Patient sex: M
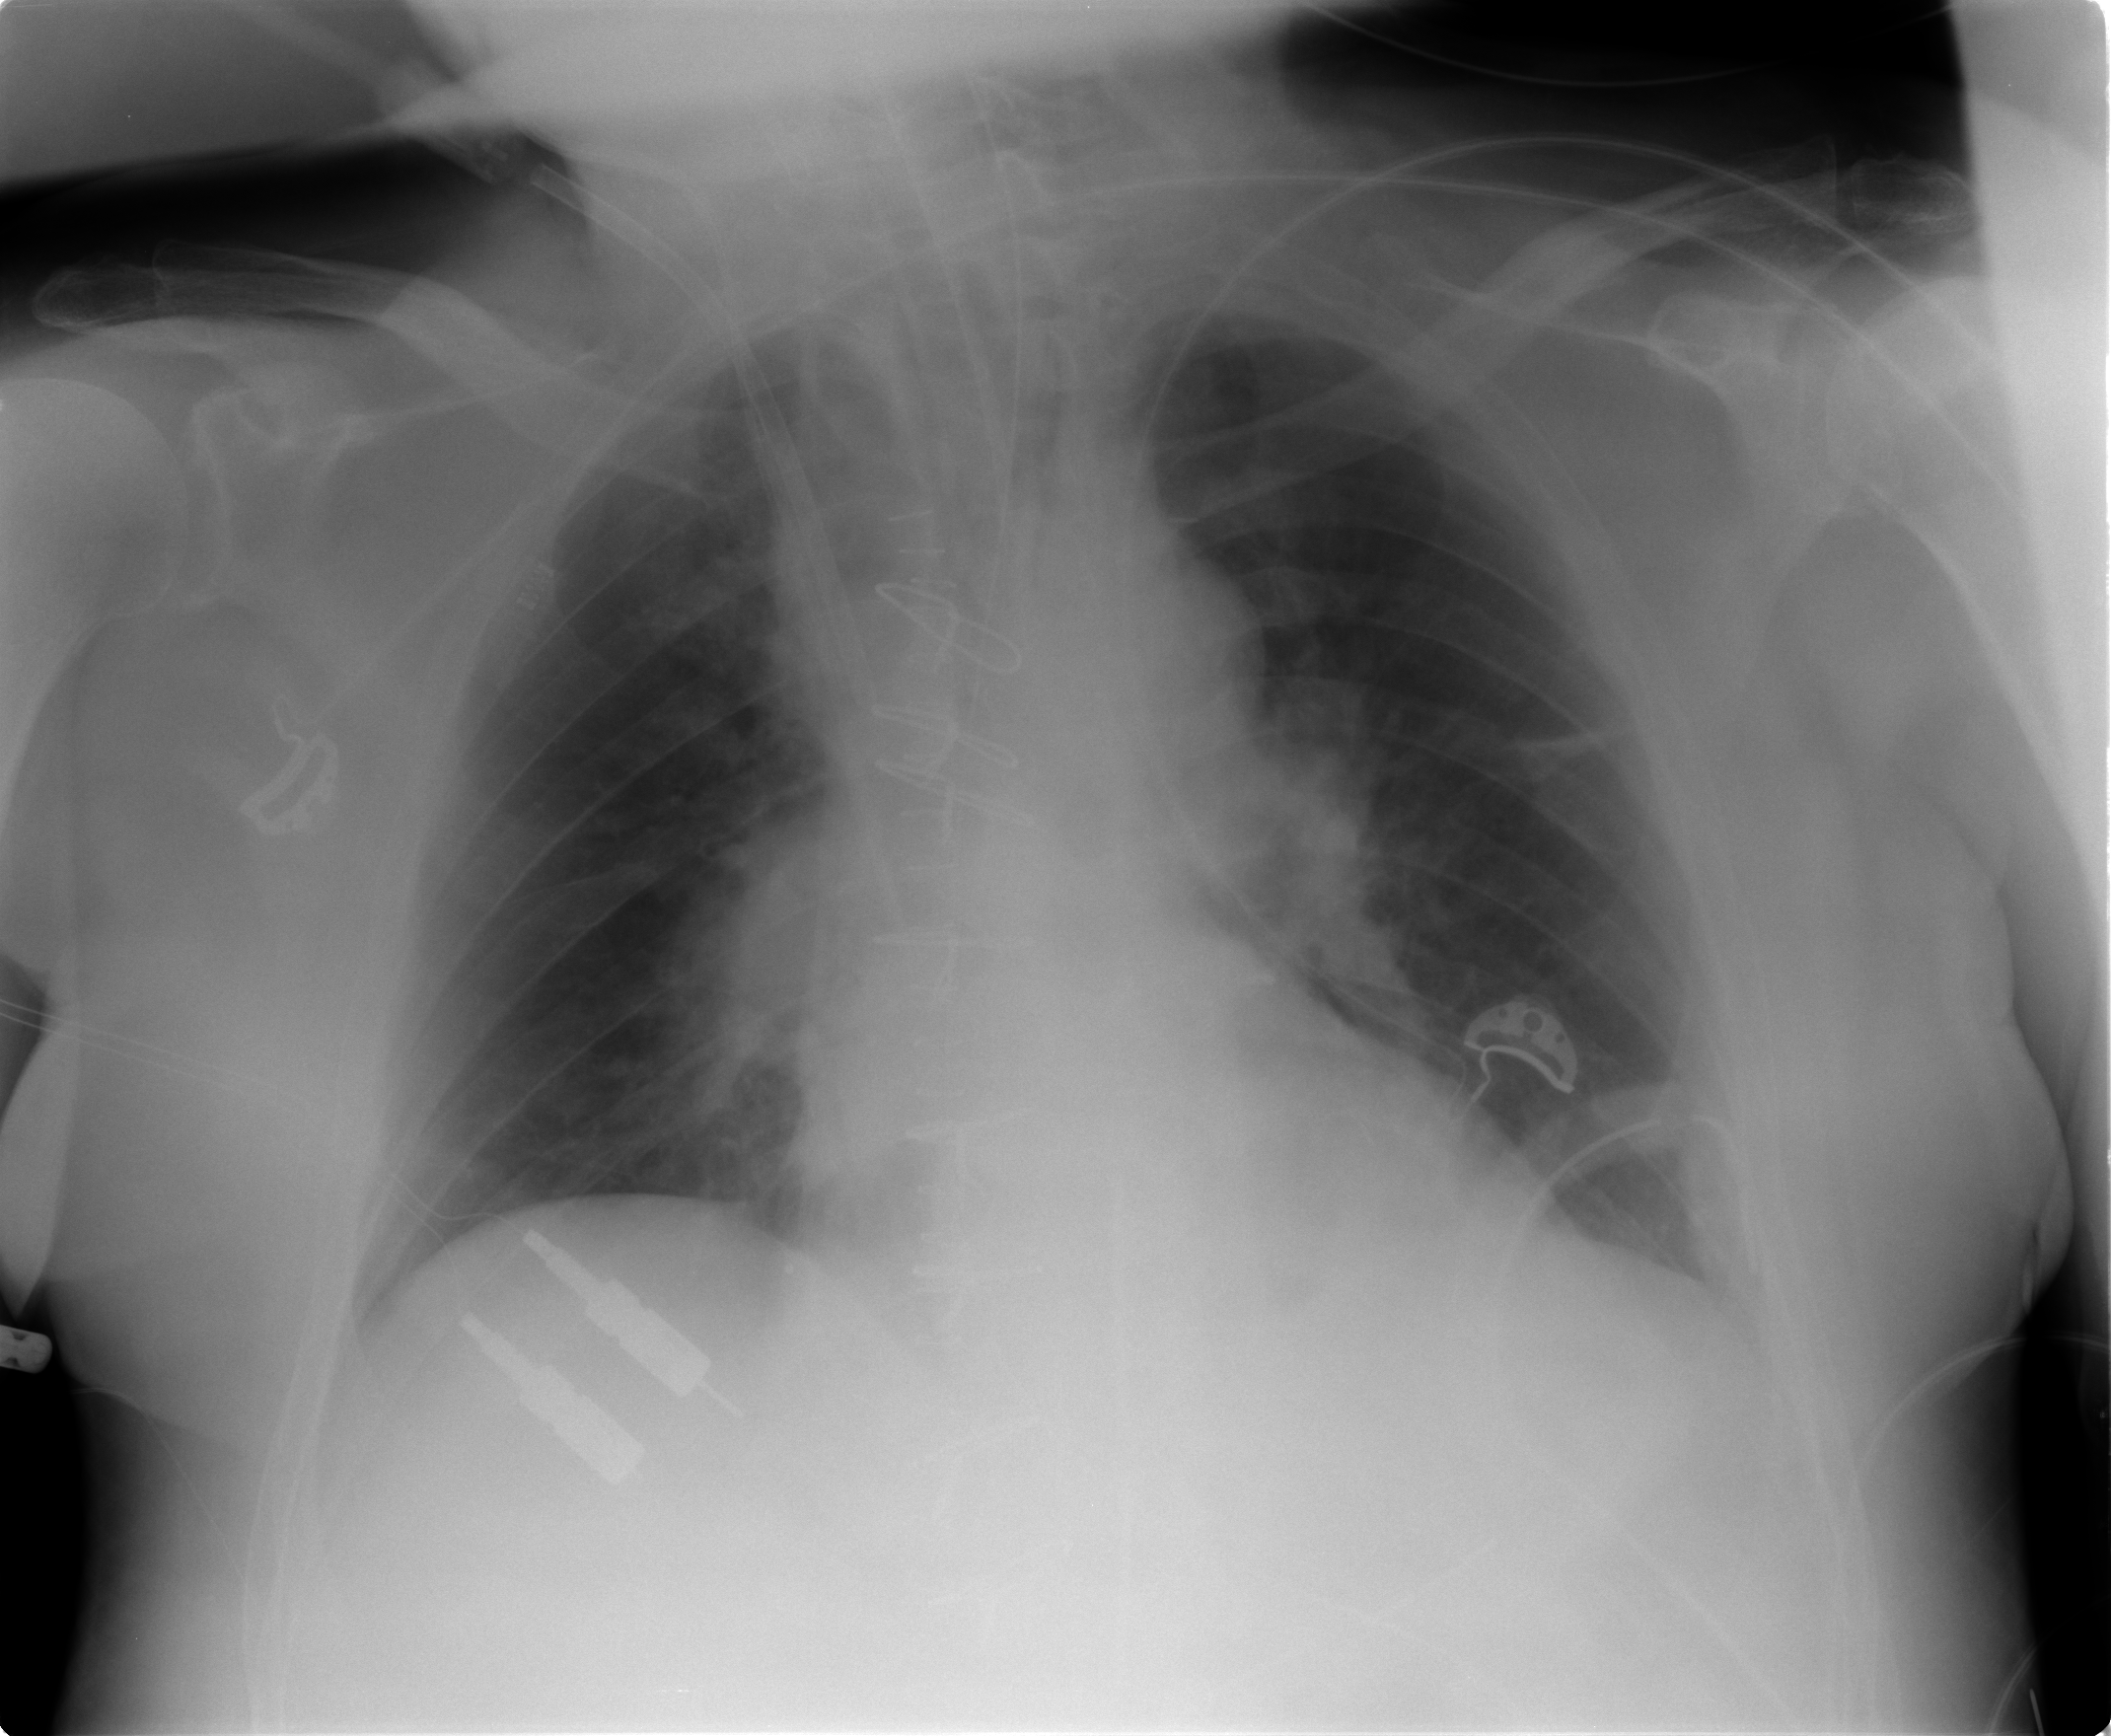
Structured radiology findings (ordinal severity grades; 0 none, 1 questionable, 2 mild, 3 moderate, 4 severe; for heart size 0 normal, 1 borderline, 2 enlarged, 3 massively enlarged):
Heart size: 0
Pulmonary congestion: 2
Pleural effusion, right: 0
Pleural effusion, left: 0
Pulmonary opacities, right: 0
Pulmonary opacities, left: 0
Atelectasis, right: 0
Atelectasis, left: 0